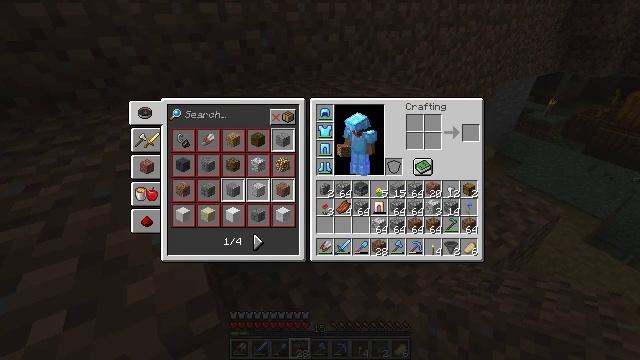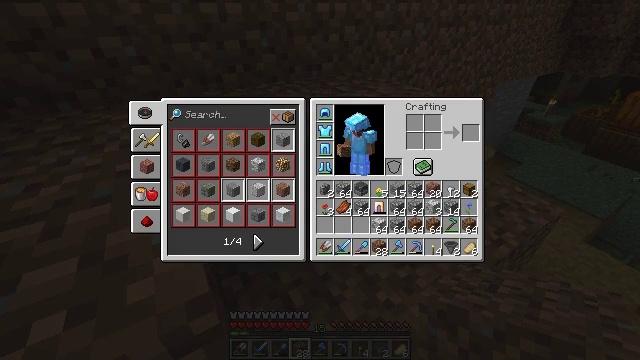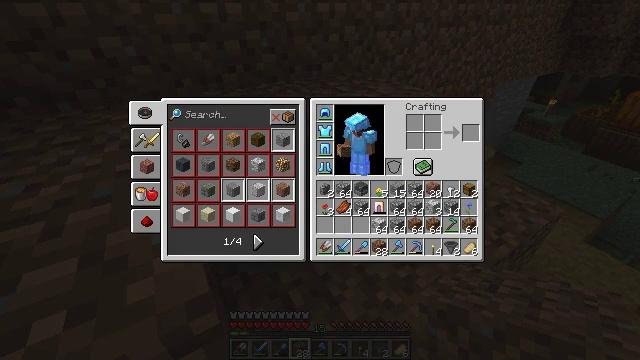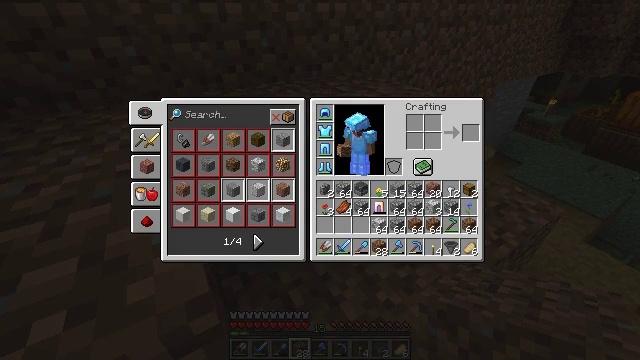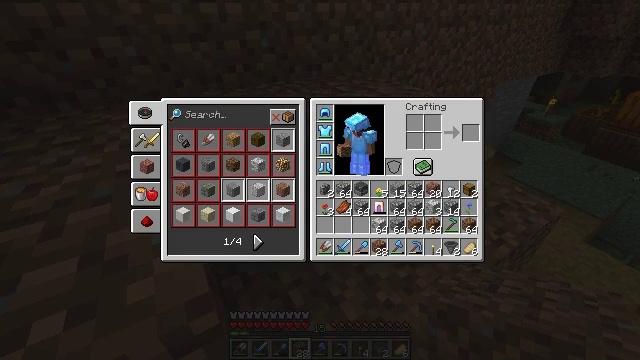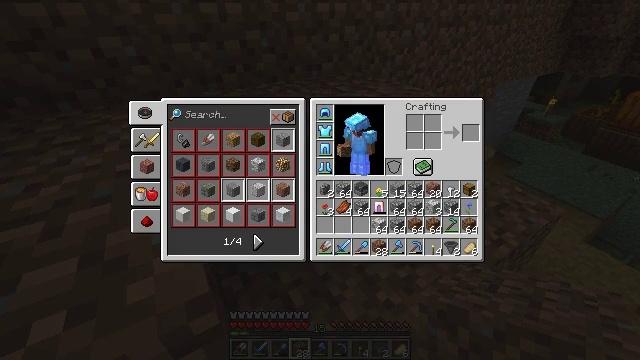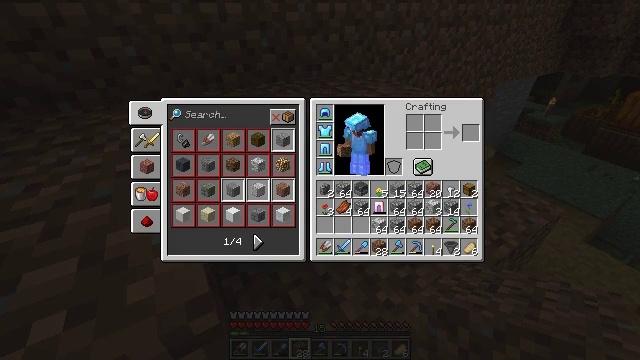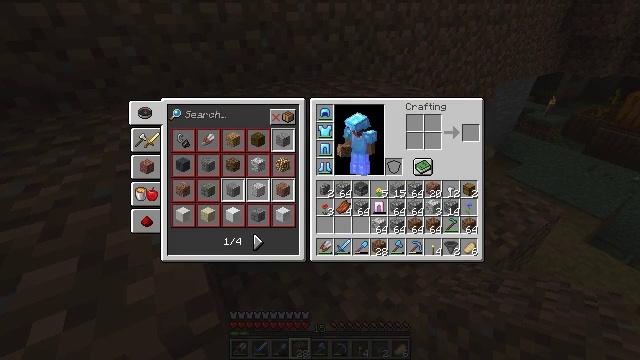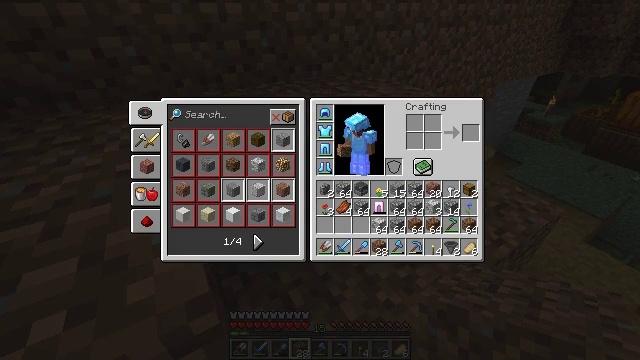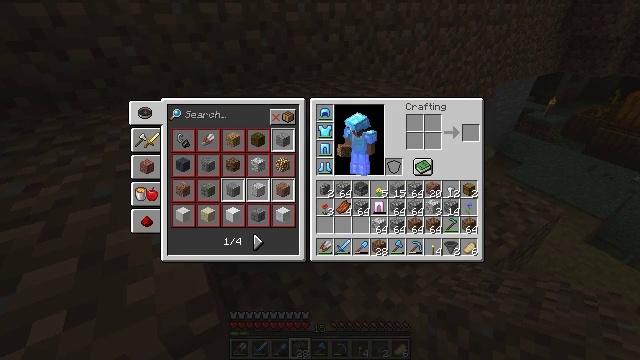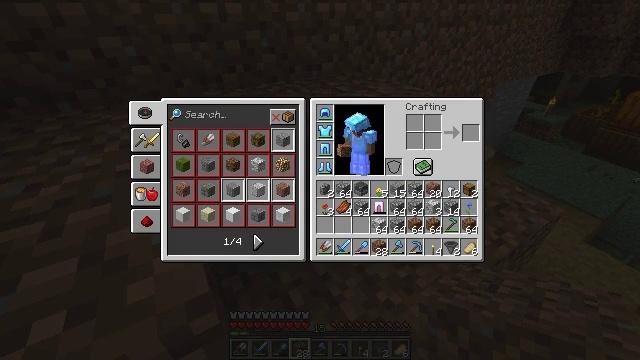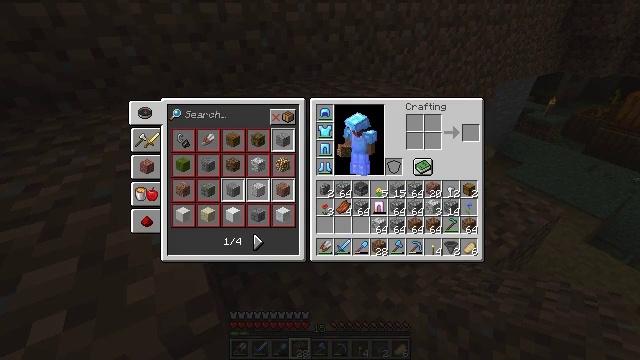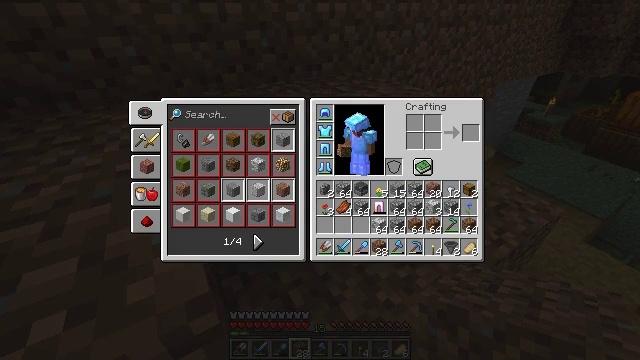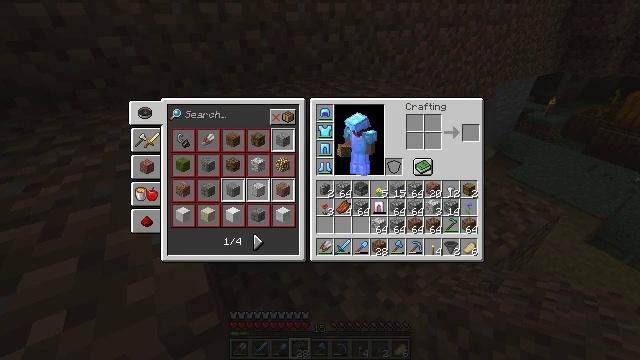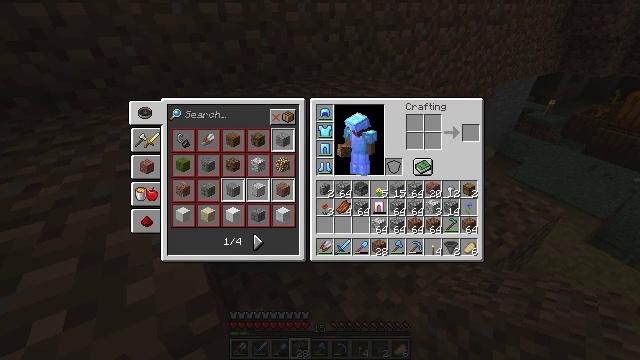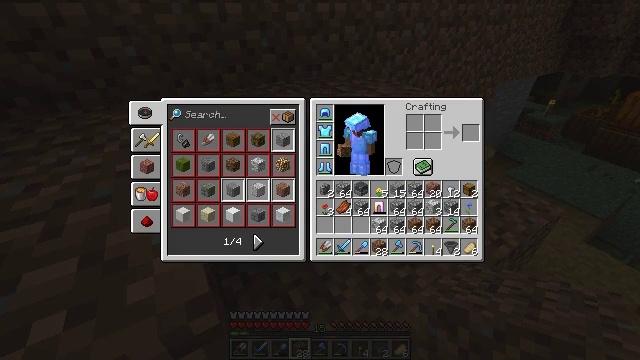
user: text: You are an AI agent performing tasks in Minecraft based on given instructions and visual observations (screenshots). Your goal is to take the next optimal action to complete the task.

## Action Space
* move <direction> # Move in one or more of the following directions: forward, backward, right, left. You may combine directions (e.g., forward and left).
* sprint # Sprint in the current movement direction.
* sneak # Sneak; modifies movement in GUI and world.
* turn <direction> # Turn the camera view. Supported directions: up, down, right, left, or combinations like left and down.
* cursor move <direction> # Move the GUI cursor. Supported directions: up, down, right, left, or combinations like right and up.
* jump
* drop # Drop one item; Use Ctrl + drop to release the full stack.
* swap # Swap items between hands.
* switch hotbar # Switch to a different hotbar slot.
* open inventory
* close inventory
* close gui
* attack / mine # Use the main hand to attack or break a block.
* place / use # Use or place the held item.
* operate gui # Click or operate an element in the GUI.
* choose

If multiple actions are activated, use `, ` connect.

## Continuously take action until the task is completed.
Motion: motion action
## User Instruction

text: Attack the cobblestone wall to dismantle it.
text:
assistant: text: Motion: no_op
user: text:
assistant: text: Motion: no_op
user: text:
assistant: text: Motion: no_op
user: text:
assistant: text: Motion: no_op
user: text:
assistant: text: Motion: no_op
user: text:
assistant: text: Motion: no_op
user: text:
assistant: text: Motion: no_op
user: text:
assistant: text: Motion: no_op
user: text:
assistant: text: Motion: no_op
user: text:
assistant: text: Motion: no_op
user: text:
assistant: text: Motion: no_op
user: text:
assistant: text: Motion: no_op
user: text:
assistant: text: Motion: no_op
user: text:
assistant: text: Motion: no_op
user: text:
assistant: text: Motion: no_op
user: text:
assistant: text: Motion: no_op
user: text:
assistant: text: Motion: no_op
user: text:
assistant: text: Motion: no_op
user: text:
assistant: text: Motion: no_op
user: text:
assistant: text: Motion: no_op
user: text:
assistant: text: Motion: no_op
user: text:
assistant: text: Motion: no_op
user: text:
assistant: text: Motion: no_op
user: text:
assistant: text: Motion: no_op
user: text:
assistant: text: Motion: no_op
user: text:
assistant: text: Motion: no_op
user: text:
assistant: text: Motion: no_op
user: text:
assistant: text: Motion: no_op
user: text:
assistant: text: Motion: no_op
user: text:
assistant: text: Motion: no_op